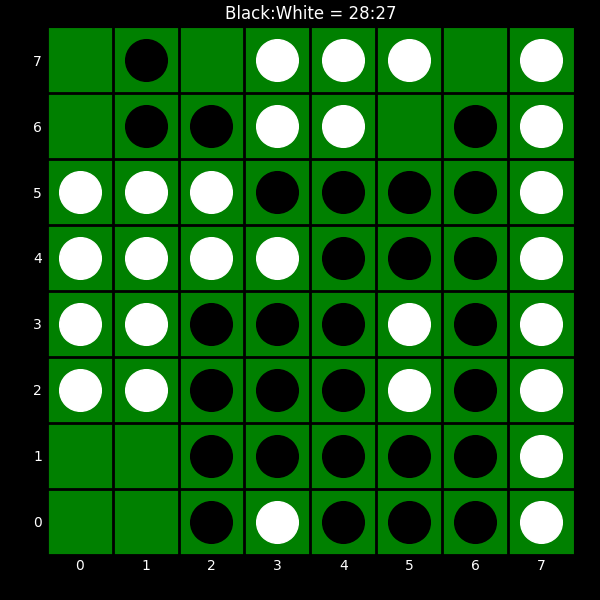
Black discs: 28
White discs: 27